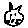
Label: cat